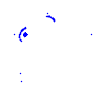
Particle: electron